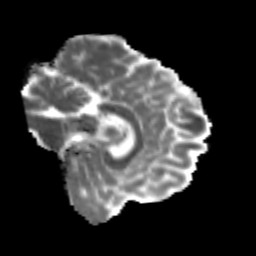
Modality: MD
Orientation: sagittal
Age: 26
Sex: male
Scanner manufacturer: siemens
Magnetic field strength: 3 T
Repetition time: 3.5 s
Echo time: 0.113 s